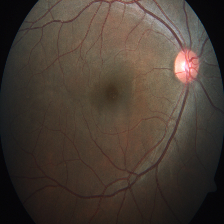
Diabetic retinopathy grade: Severe